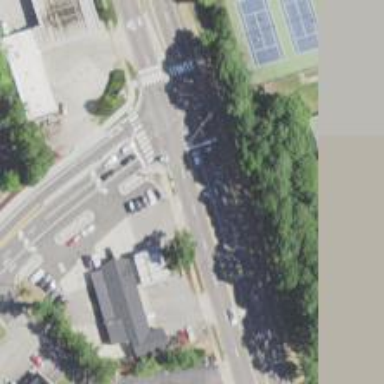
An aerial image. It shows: Marked road crossing.